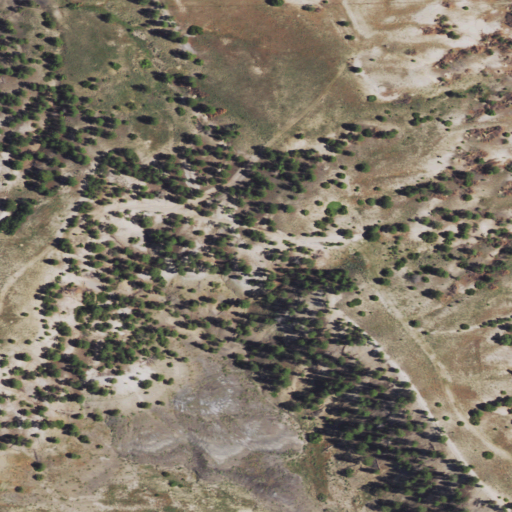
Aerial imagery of ridge(s) in Wyoming named Pine Ridge containing shrub and evergreen forest